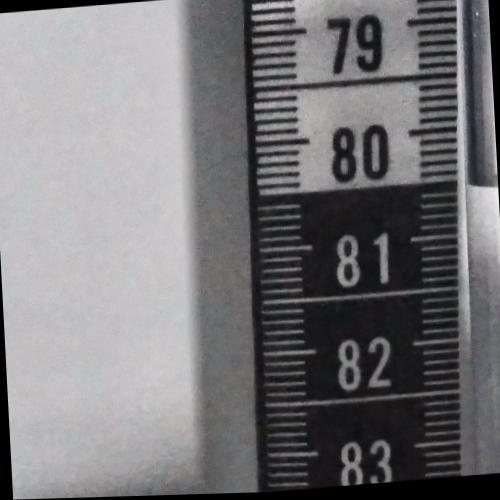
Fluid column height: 80.5 cm